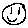
Label: smiley face